Interaction volume radius: 10 \u00c5
Interaction volume height: 15 \u00c5
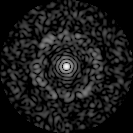
Disorder parameter: 0.828